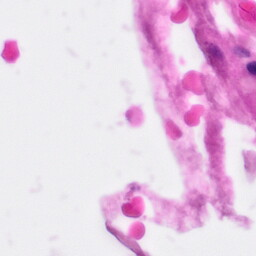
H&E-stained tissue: Pancreatic